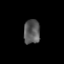
Tissue: lung
Cell type: T cells
Senescence score: 0.1734
Nuclear area (px): 384
Mean DAPI intensity: 89.88